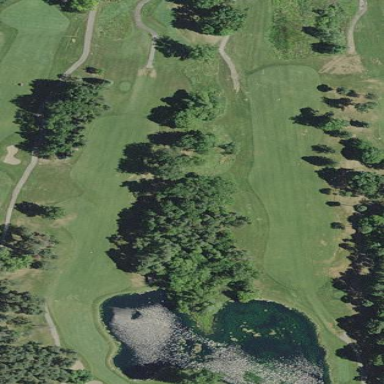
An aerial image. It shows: Area of rough grass used for golf.